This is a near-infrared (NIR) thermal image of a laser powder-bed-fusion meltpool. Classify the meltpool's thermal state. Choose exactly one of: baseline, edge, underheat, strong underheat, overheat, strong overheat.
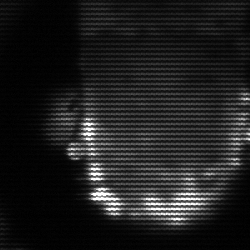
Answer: baseline